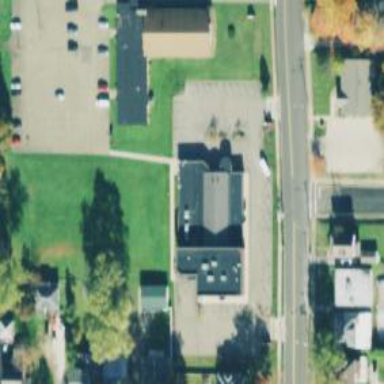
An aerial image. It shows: Clinic.